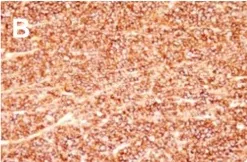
Ki67(+) expression. (X200).
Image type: pathology (immunostaining)